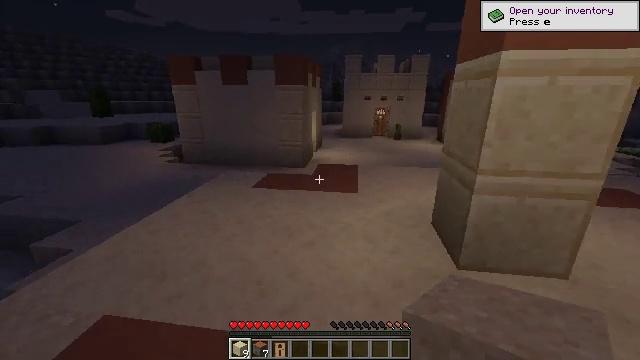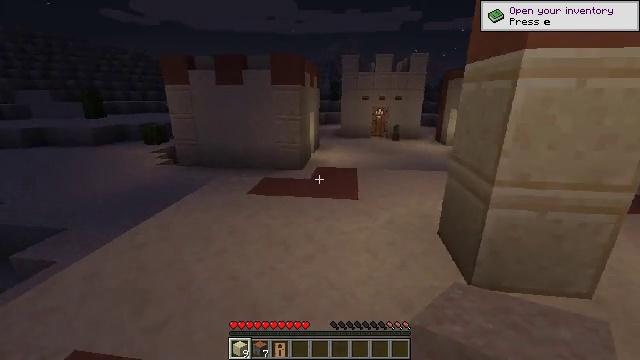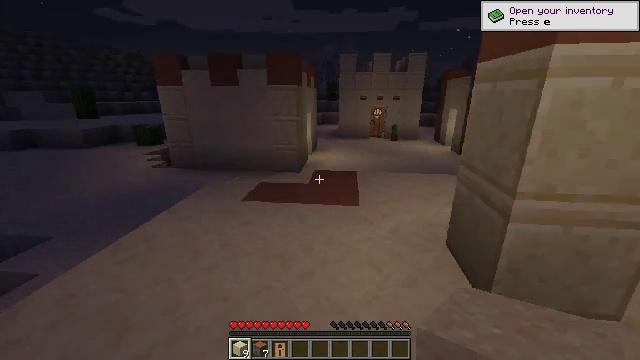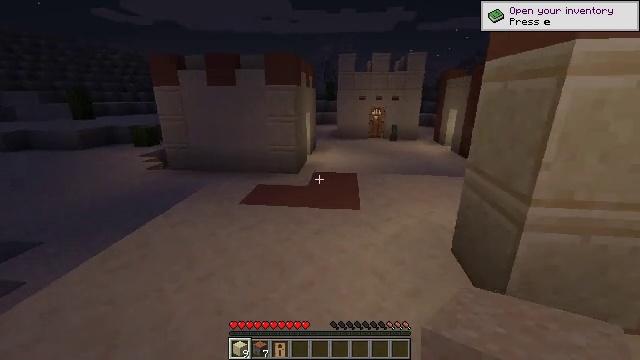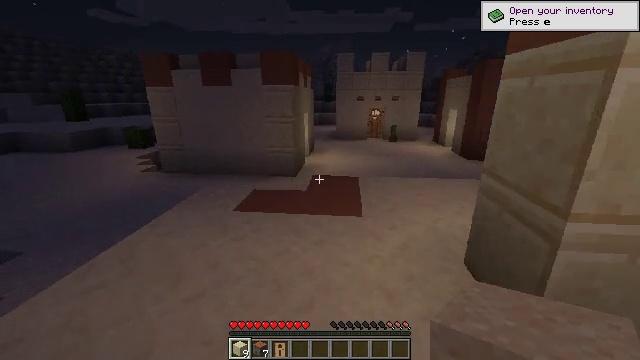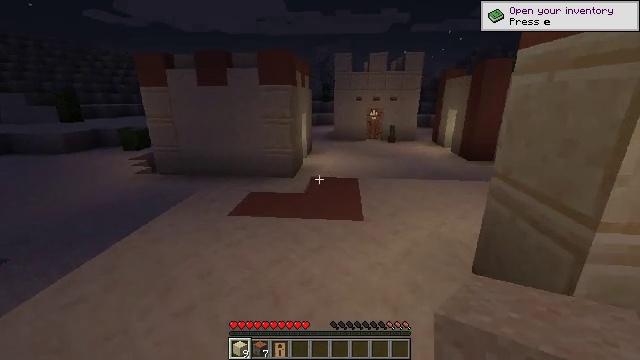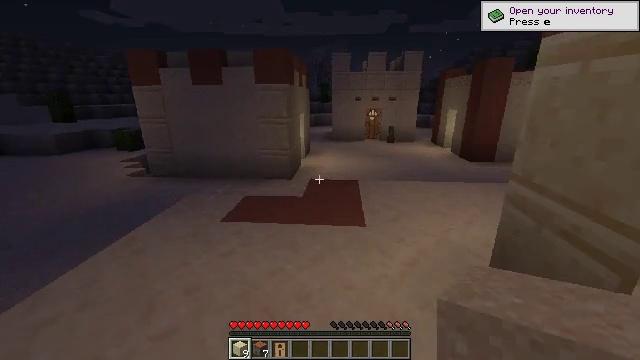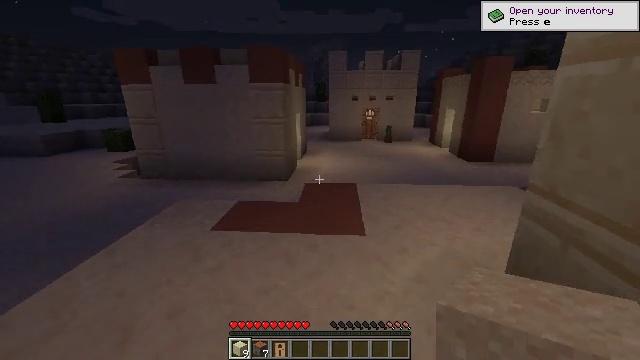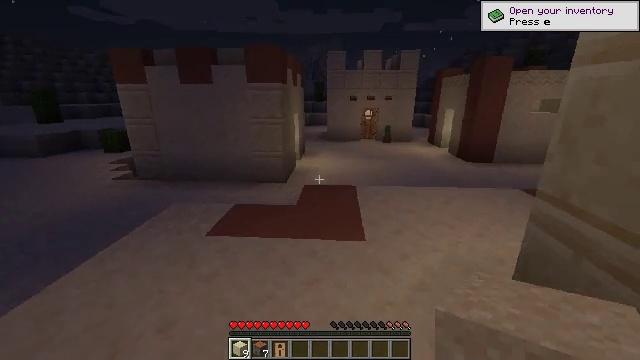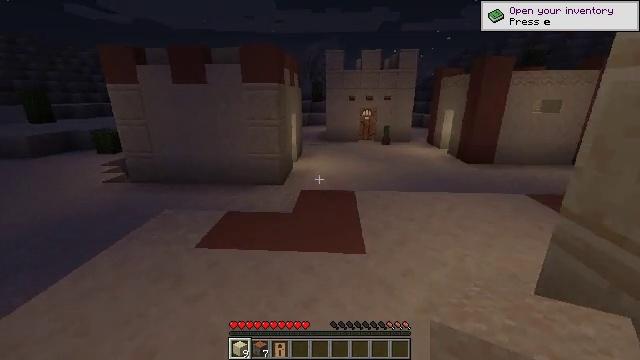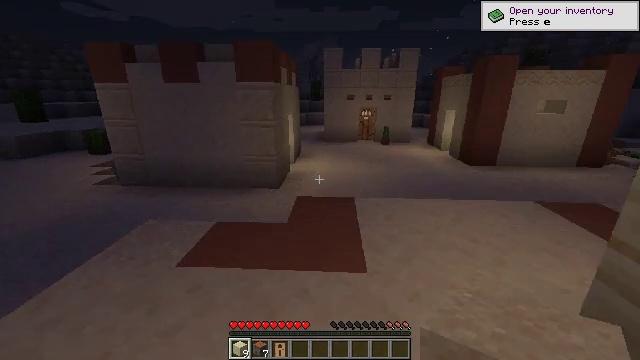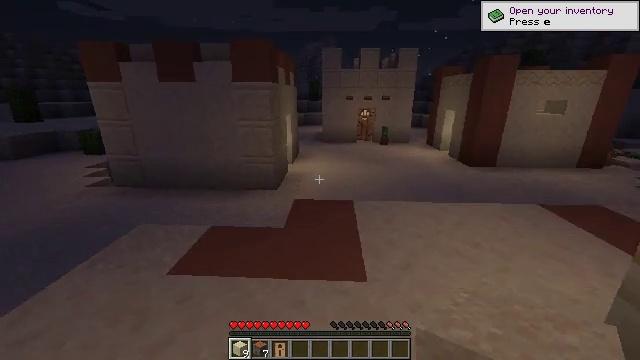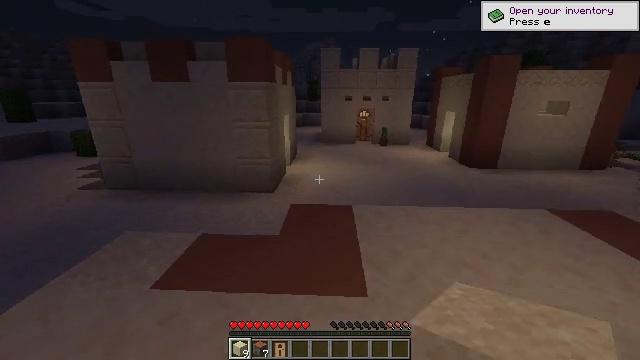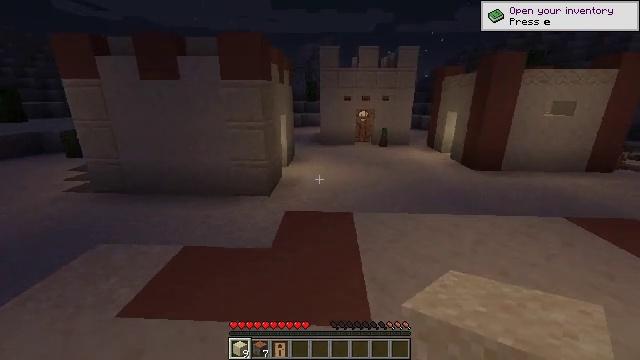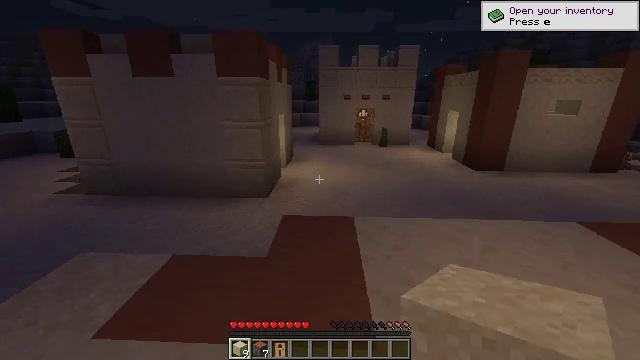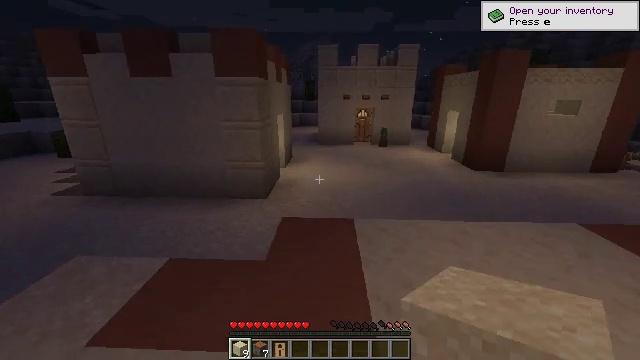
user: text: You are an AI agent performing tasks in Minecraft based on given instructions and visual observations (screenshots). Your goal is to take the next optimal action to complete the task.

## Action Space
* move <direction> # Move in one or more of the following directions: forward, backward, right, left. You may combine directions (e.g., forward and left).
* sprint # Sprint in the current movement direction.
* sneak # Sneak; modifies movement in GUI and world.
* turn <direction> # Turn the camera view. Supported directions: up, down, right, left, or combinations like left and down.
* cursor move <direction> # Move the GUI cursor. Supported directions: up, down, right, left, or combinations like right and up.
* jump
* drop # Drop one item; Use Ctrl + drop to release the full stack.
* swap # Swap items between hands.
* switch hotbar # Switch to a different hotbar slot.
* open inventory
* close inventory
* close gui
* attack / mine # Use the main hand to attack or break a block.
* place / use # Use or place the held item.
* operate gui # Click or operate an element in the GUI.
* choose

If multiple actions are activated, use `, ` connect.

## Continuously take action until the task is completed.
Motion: motion action
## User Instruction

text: Remove the jungle door from its frame.
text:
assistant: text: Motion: move forward
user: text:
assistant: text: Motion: move forward
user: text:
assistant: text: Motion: move forward
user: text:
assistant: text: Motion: move forward
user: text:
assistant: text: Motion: move forward
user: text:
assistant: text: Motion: move forward
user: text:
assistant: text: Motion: move forward
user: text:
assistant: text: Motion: move forward
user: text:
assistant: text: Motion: move forward
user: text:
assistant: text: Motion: move forward
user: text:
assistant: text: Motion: move forward
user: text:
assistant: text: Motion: move forward
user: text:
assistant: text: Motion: move forward
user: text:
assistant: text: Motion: move forward
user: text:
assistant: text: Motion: move forward
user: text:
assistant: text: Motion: move forward
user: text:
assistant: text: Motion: move forward
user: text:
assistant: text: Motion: move forward
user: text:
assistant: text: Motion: move forward
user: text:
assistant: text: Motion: move forward
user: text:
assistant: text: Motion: move forward
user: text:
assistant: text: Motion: move forward
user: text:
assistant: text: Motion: move forward
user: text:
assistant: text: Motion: move forward
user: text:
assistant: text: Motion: move forward
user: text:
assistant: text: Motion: move forward and move right
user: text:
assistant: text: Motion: move forward and move right, turn left
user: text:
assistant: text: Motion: move forward and move right, turn left
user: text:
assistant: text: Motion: move forward and move right, turn left
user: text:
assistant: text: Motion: move forward and move right, turn left